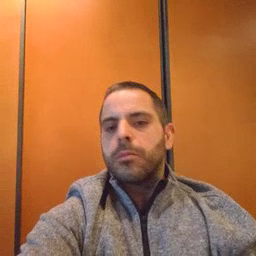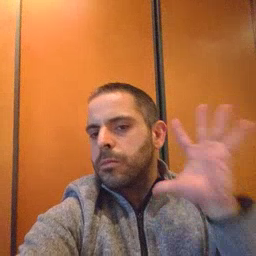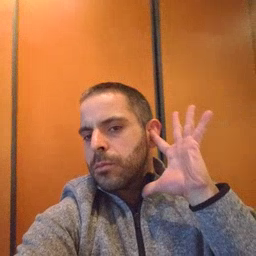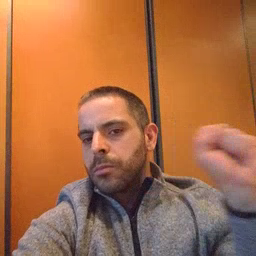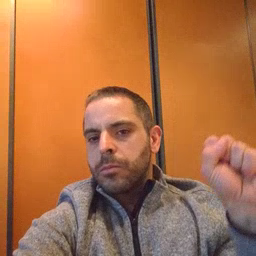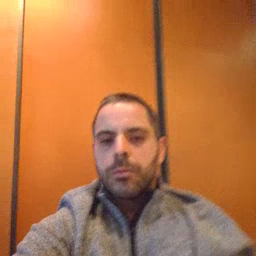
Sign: loud